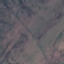
Land use / land cover: HerbaceousVegetation